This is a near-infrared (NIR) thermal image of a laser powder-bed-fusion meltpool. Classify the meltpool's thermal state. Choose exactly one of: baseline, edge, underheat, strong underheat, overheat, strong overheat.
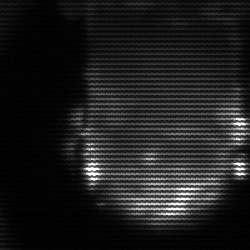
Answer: baseline